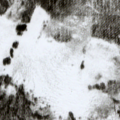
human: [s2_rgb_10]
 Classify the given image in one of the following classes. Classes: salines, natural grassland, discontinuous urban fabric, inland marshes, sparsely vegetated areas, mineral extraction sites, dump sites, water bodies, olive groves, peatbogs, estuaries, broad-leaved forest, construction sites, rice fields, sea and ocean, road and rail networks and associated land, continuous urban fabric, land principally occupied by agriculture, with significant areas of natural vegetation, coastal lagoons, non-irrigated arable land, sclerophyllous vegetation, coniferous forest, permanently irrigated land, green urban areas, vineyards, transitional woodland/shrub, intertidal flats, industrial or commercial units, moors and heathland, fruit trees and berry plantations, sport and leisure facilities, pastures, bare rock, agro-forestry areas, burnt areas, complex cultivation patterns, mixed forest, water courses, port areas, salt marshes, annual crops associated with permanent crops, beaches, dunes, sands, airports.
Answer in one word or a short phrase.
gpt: coniferous forest, mixed forest, transitional woodland/shrub, peatbogs